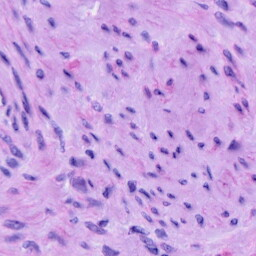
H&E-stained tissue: Cervix